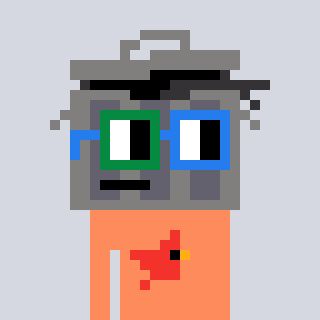
a pixel art character with square green and blue glasses, a trashcan-shaped head and a peachy-colored body on a cool background